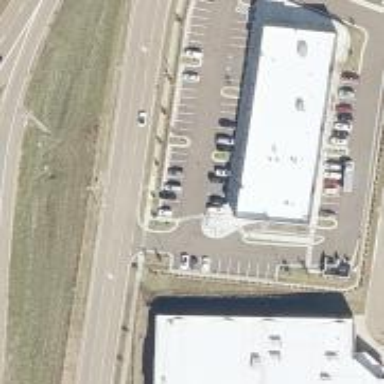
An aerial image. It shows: Fitness center located in leisure land.